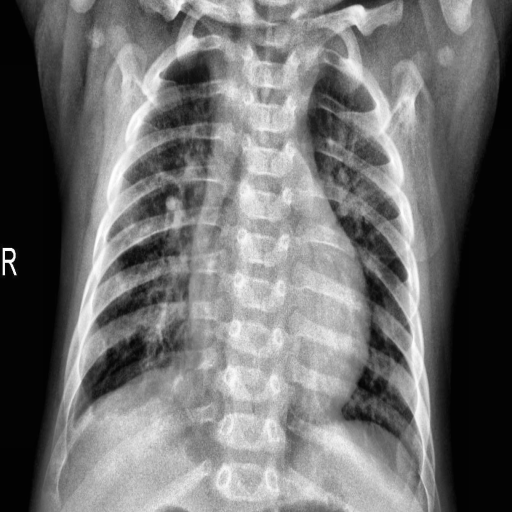
Finding: PNEUMONIA